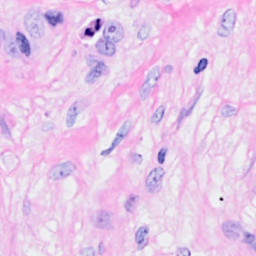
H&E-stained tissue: Breast